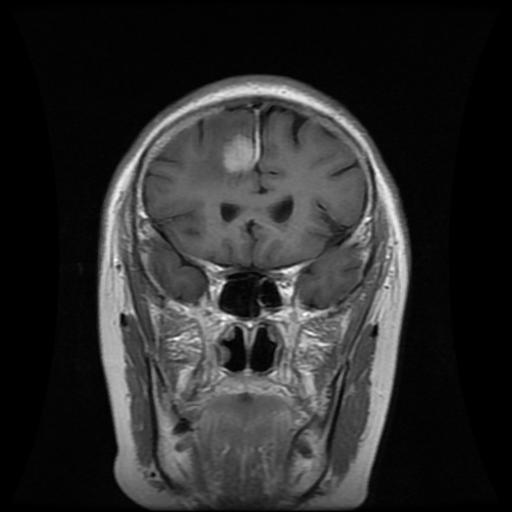
Label: meningioma